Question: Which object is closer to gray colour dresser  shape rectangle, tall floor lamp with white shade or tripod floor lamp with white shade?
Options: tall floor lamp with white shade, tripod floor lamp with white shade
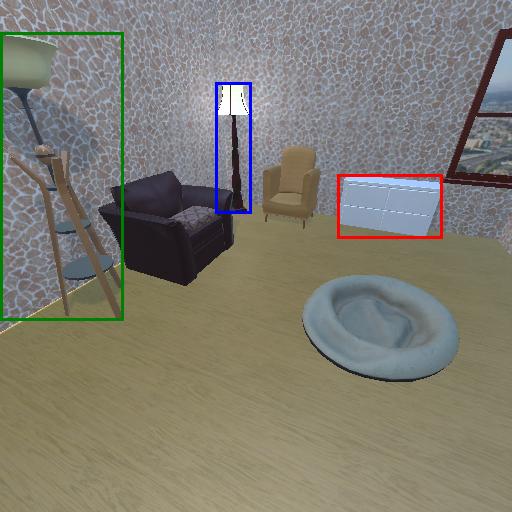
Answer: tall floor lamp with white shade